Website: crate-barrel
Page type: cross-sells
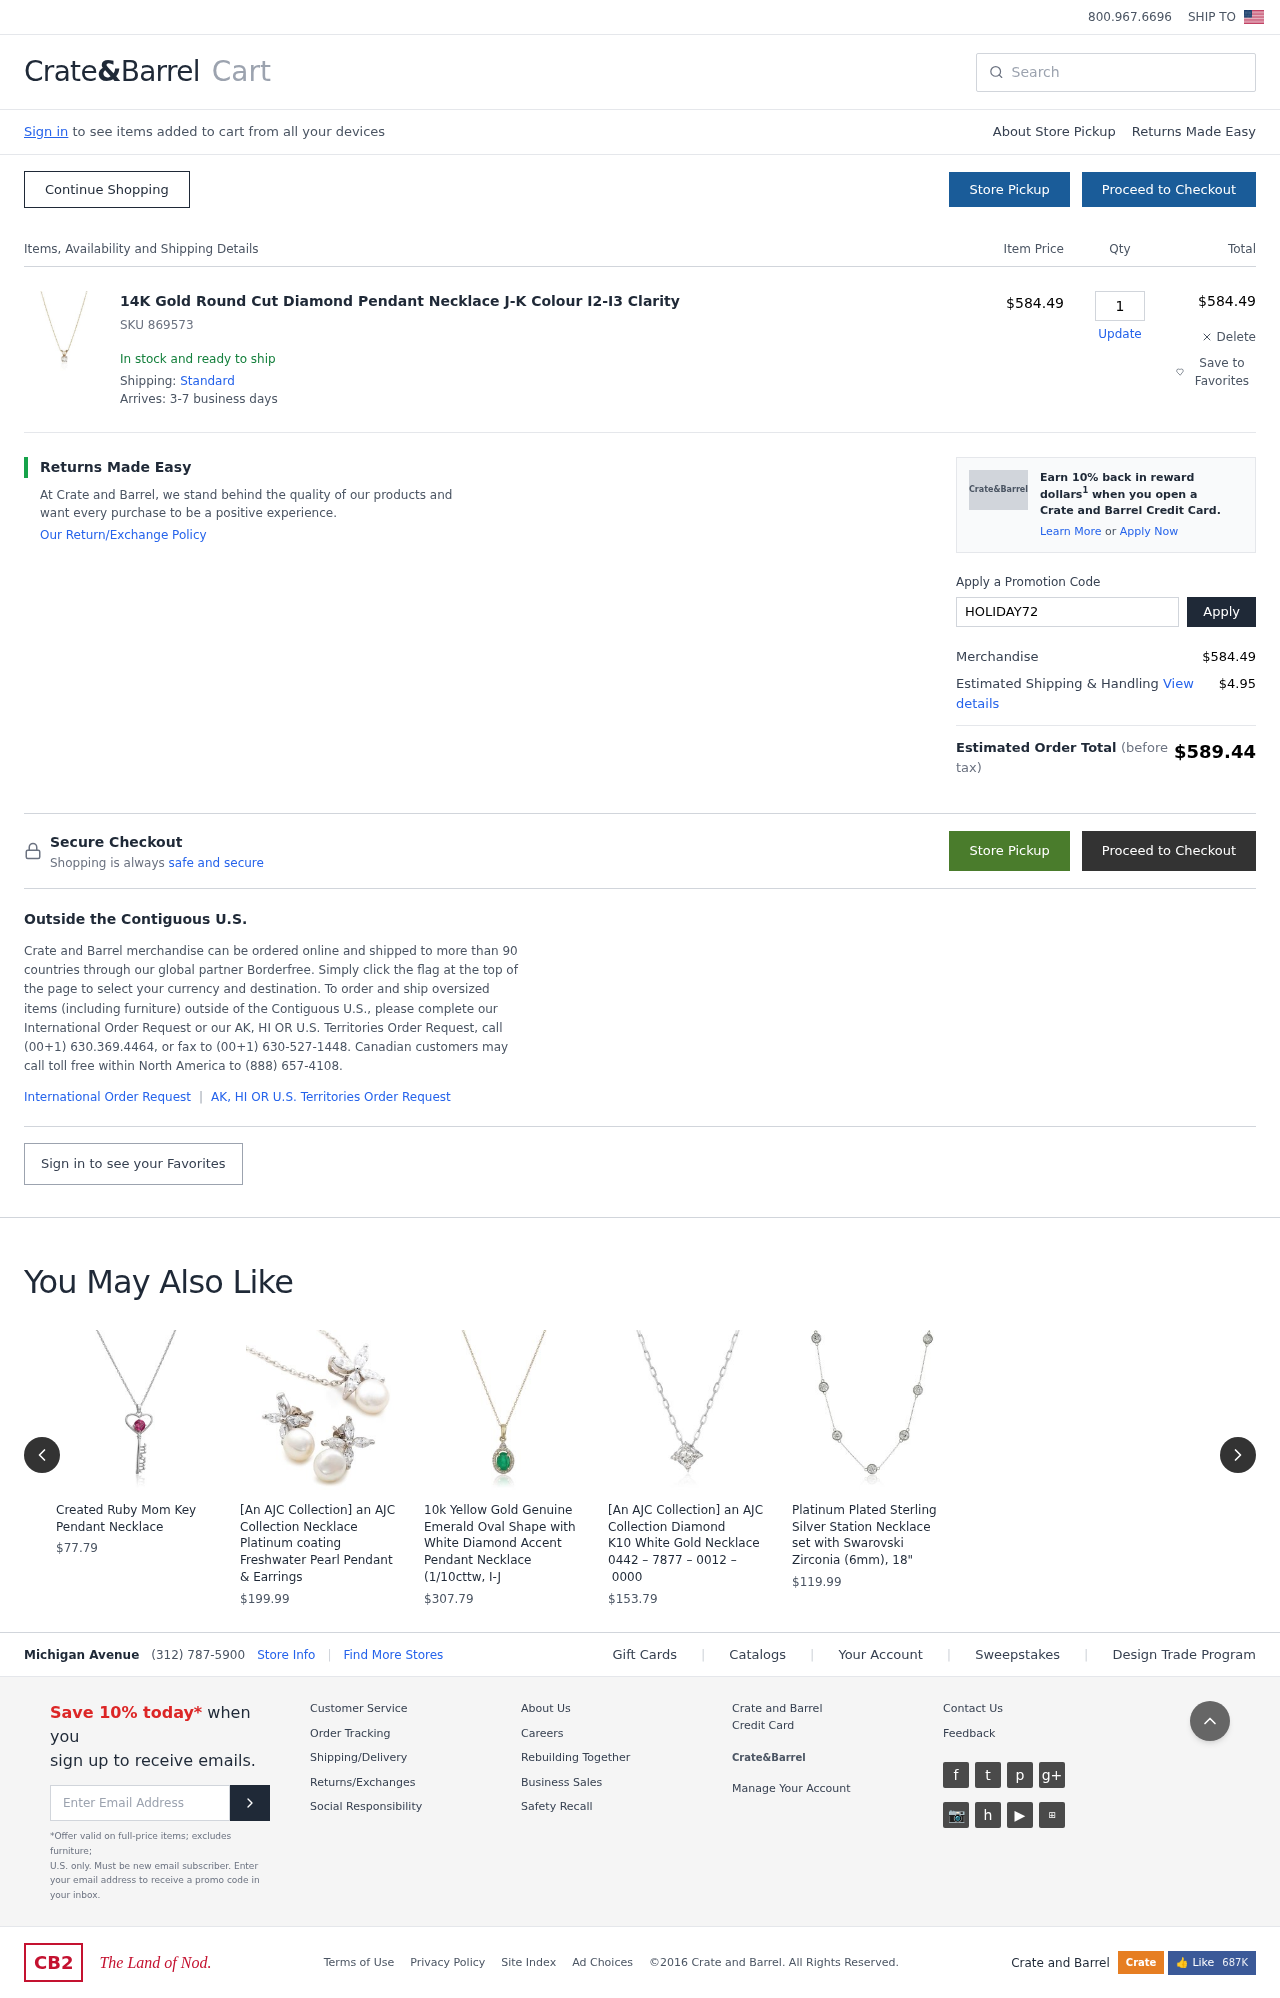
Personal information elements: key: PII_PROMO_CODE
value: HOLIDAY72
Product elements: key: PRODUCT1_NAME
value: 14K Gold Round Cut Diamond Pendant Necklace J-K Colour I2-I3 Clarity
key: PRODUCT1_PRICE
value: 584.49
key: PRODUCT1_QUANTITY
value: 1
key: PRODUCT2_NAME
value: Created Ruby Mom Key Pendant Necklace
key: PRODUCT2_PRICE
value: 77.79
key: PRODUCT3_NAME
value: [An AJC Collection] an AJC Collection Necklace Platinum coating Freshwater Pearl Pendant & Earrings
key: PRODUCT3_PRICE
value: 199.99
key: PRODUCT4_NAME
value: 10k Yellow Gold Genuine Emerald Oval Shape with White Diamond Accent Pendant Necklace (1/10cttw, I-J
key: PRODUCT4_PRICE
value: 307.79
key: PRODUCT5_NAME
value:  [An AJC Collection] an AJC Collection Diamond K10 White Gold Necklace 0442 – 7877 – 0012 – 0000 
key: PRODUCT5_PRICE
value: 153.79
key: PRODUCT6_NAME
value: Platinum Plated Sterling Silver Station Necklace set with Swarovski Zirconia (6mm), 18"
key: PRODUCT6_PRICE
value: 119.99
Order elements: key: ORDER_SKU
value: SKU 869573
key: ORDER_ITEM_TOTAL
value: $584.49
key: ORDER_SUBTOTAL
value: $584.49
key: ORDER_SHIPPING_COST
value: $4.95
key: ORDER_TOTAL
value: $589.44
Search elements: key: HEADER_SEARCH
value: Search